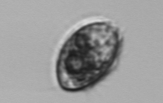
Label: Pleuronema